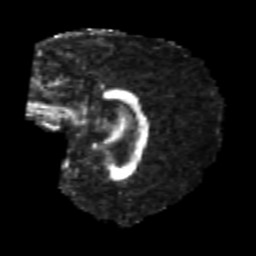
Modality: FA
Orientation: sagittal
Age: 24
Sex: male
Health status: healthy
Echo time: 0.074 s